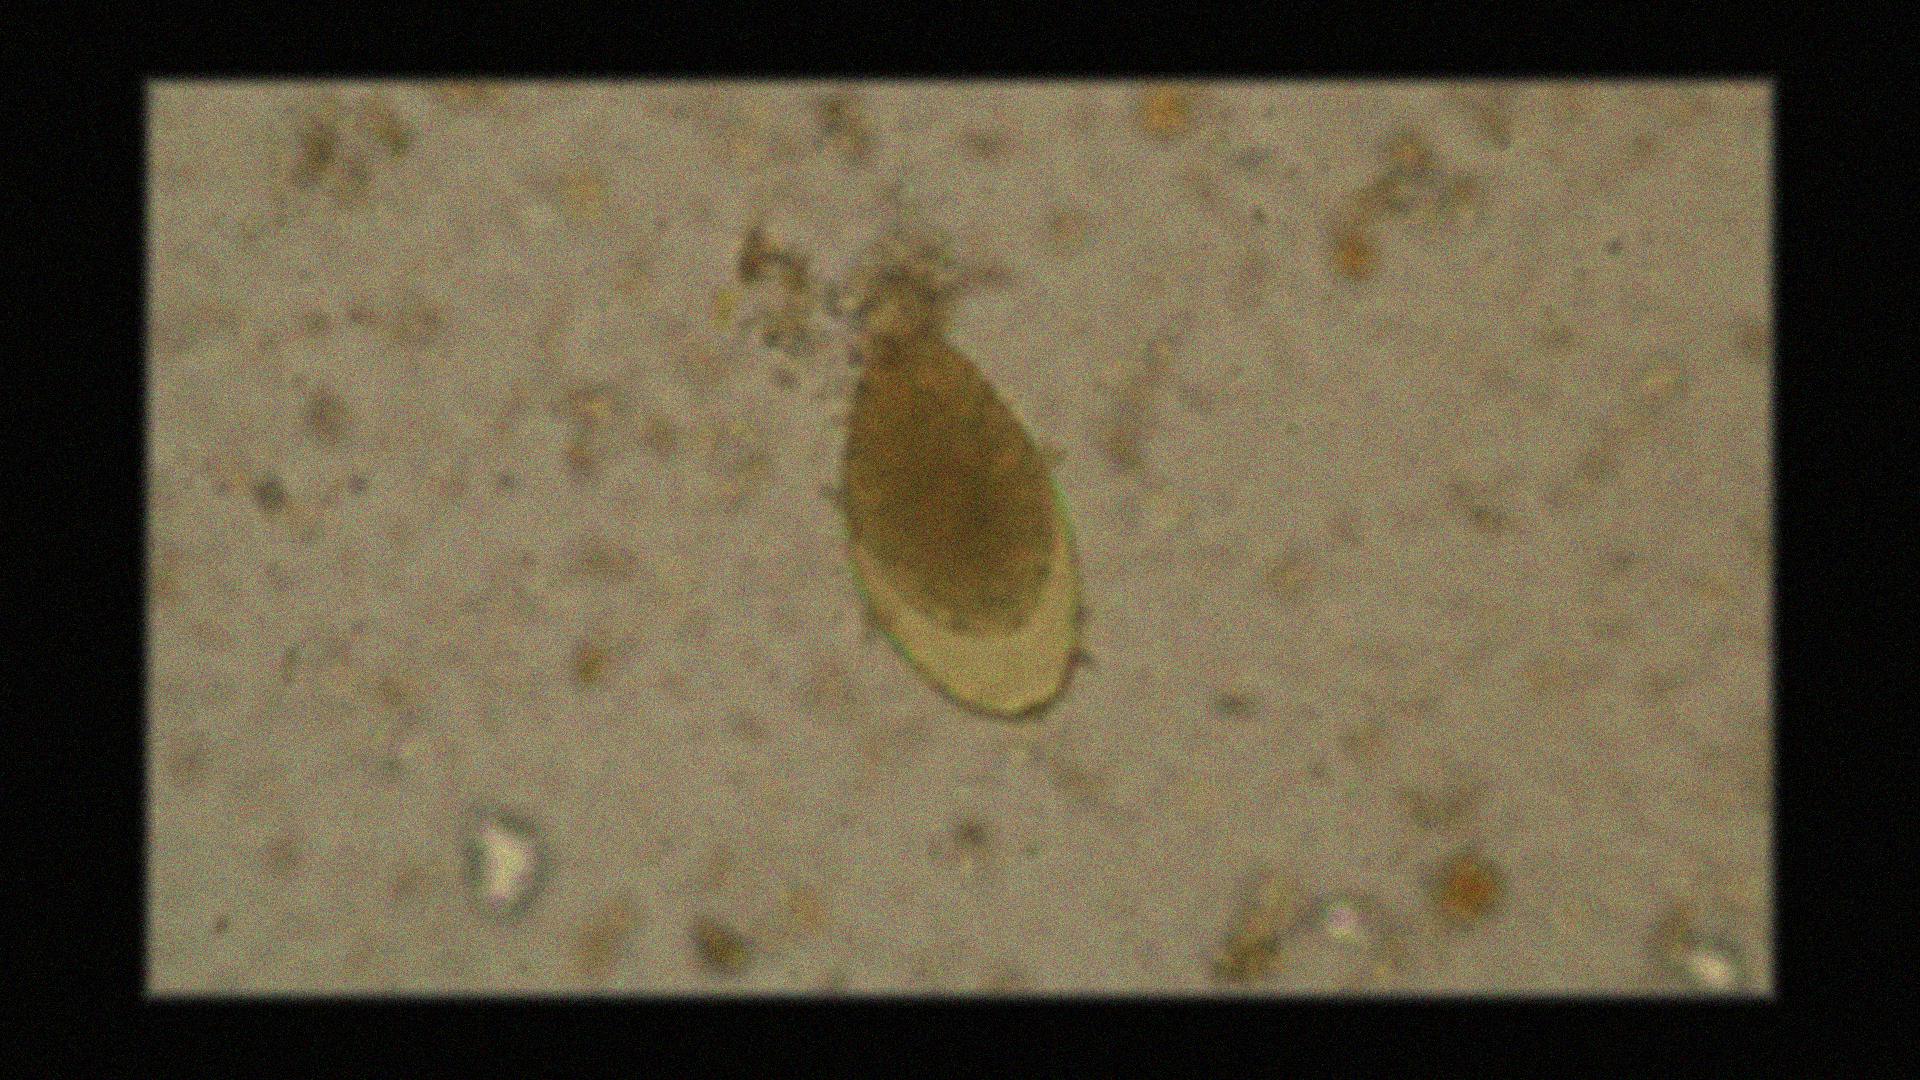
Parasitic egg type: Fasciolopsis buski